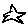
Label: star